Question: I'm trying to align three items in the same row but am having problems doing this in Bootstrap 3. Here is how they look now:

But I want them to be aligned in the same row (horizontally) and not be aligned vertically.
I have a fiddle here: <URL>
The relevant code is:
'''
<div class="pull-right">
<form action="#" method="post" class="form-horizontal">
<div class="control-label">
<div class="control">
'''
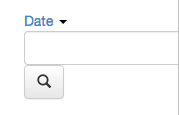
Answer: Pull right on a form will only work if the form has a specific width. In most cases you don't want to use that, but use the grid system.
You should use <URL> to add buttons to an input and show them on the same line.
You're not using labels, so there is no use for '.form-horizontal'.
## See the fiddle
'''
<div class="row">
<div class="col-sm-3 col-md-3">
<ul class="nav nav-pills">
<li class="active"><a href="#">Pill1</a>
</li>
<li class=""><a href="#"><span id="pendingcount">Pill2</span></a>
</li>
</ul>
</div>
<div class="col-sm-6 col-sm-push-3">
<form action="#" method="post">
<input type="hidden" value="Date" name="filtertype" class="dropdown-field">
<div class="input-group">
<span class="input-group-btn">
<button type="button" class="btn btn-default dropdown-toggle" data-toggle="dropdown">Date <span class="caret"></span></button>
<ul class="dropdown-menu">
<li> <a href="#" data-value="date">Date</a></li>
<li> <a href="#" data-value="requestor">Requestor</a></li>
<li> <a href="#" data-value="classification">Classification</a></li>
<li> <a href="#" data-value="destination">Destination</a></li>
<li> <a href="#" data-value="description">Description</a></li>
<li> <a href="#" data-value="filename">File Name</a></li>
<li> <a href="#" data-value="extractedtext">Extracted Text</a></li>
<li> <a href="#" data-value="extractedkeyword">Extracted Keywords</a></li>
<li> <a href="#" data-value="status">Status</a></li>
<li> <a href="#" data-value="scancode">Scan Code</a></li>
</ul>
</span>
<input type="text" name="filterterm" value="" class="form-control">
<span class="input-group-btn">
<button type="submit" class="btn btn-default "> <i class="glyphicon glyphicon-search"></i></button>
</span>
</div>
</form>
</div>
</div>
'''